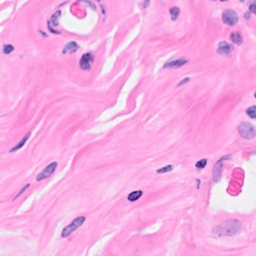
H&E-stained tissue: Breast